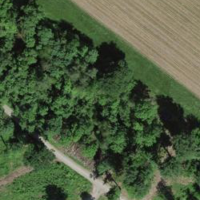
EUNIS habitat code: 53
Species observed at this site:
Corvus corone